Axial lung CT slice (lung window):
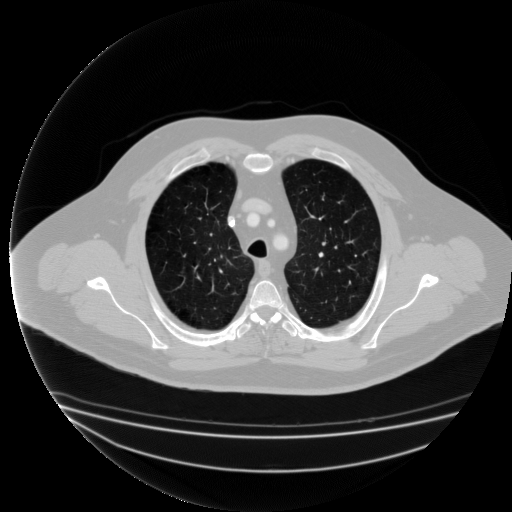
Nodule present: no